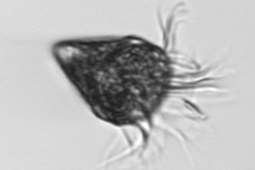
Label: Strombidium_morphotype2